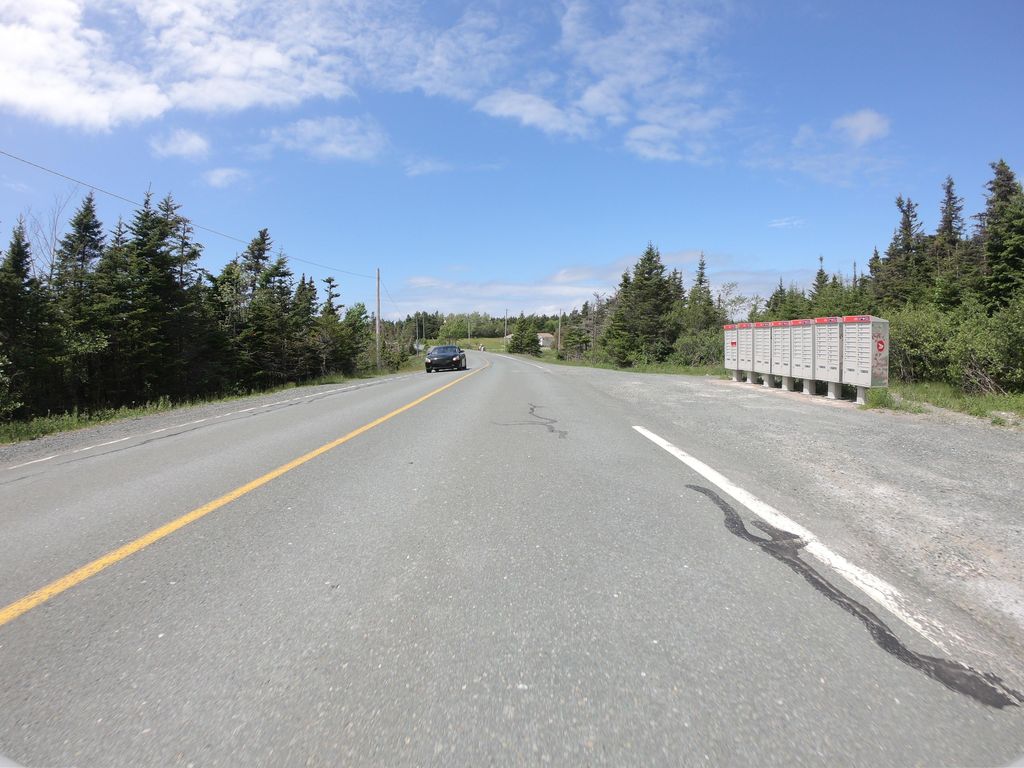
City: st_johns